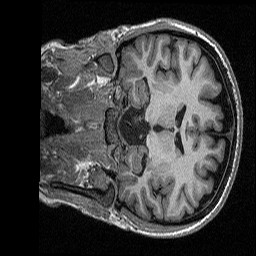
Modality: T1w
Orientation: coronal
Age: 28
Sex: female
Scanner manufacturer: siemens
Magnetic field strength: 3 T
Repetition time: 2.3 s
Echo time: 0.00298 s